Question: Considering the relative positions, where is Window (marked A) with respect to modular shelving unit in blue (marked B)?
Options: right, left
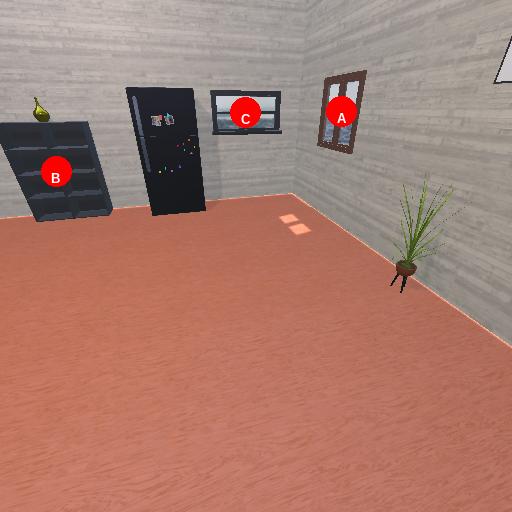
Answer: right